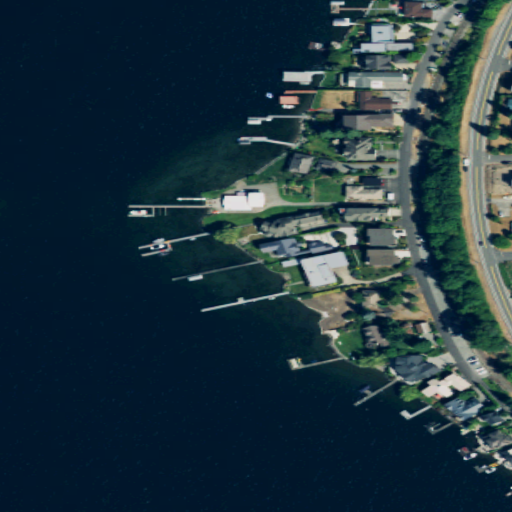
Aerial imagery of cape in Washington named Coleman Point containing open water, medium intensity development, low intensity development, barren land, high intensity development, and open development